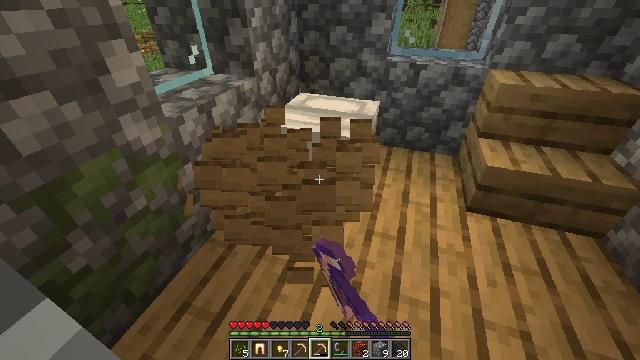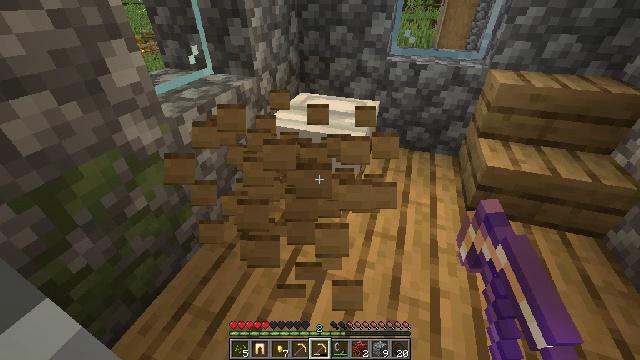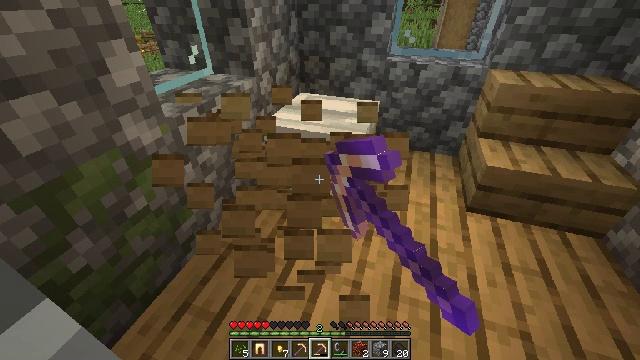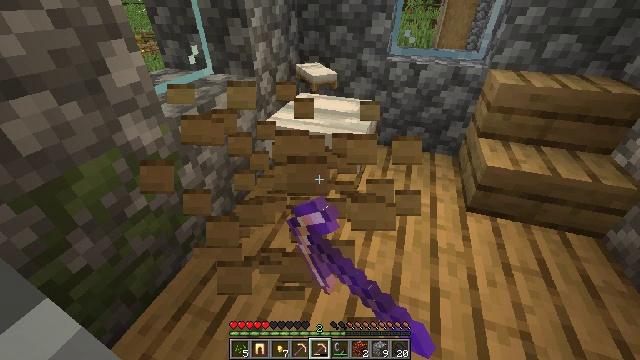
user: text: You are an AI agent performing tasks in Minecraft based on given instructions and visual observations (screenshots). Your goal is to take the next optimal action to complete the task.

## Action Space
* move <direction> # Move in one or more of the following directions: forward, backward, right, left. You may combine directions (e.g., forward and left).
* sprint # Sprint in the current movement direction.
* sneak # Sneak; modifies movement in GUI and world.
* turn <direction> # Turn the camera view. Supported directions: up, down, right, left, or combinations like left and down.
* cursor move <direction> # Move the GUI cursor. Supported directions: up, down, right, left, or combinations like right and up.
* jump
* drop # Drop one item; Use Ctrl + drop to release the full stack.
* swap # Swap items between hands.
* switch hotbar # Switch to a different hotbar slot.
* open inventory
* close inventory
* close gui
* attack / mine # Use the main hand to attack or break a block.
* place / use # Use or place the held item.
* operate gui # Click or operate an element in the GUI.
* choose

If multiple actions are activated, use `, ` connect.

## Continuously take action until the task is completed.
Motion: motion action
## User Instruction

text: Break the white bed to relocate it.
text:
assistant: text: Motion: attack / mine
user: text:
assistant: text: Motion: attack / mine
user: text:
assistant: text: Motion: attack / mine
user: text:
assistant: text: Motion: attack / mine